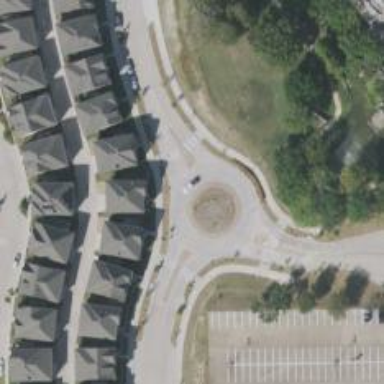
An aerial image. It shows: Roundabout on residential road.